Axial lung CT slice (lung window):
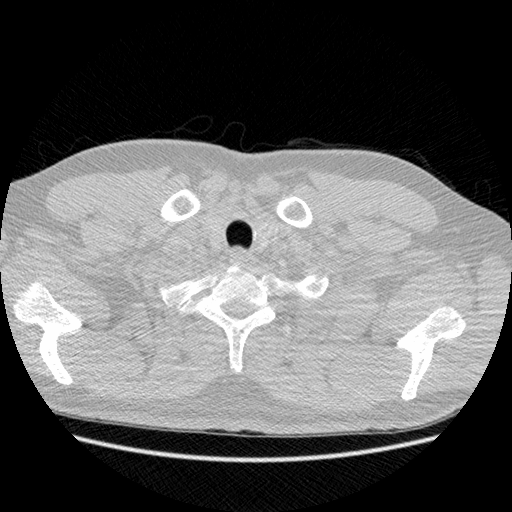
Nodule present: no